Question: I am developing warehouse control system written by php, laravel framework, mariadb. To get all info about each product we use products "history" table, that logs all actions taken on certain product. This table started to expand very quickly and now we have ~15 million rows innoDB table that started to work slow especially when running function, that takes full analysis about how much products sold, created, thrown away etc, then it takes all 15 million rows on one query.. So I started searching ways, how to manage with this big table, because indexing doesnt working anymore.
I am starting to think about spliting/partitioning this table by date, maybe action? so maybe anyone have any experience with that and can share some advice with me? big thanks for any help!

'CREATE TABLE 'history' ( 'id' int(11) NOT NULL AUTO_INCREMENT, 'barcode' varchar(100) DEFAULT NULL, 'bag' varchar(100) DEFAULT NULL, 'action' int(10) unsigned DEFAULT NULL, 'place' int(10) unsigned DEFAULT NULL, 'price' decimal(10,2) DEFAULT NULL, 'old_price' decimal(10,2) DEFAULT NULL, 'user' int(11) DEFAULT NULL, 'amount' int(10) DEFAULT NULL, 'rotation' int(10) unsigned DEFAULT NULL, 'discount' decimal(10,2) DEFAULT NULL, 'discount_type' tinyint(2) unsigned DEFAULT NULL, 'original' int(10) unsigned DEFAULT NULL, 'was_in_shop' int(10) unsigned DEFAULT NULL, 'cate' int(10) unsigned DEFAULT NULL COMMENT 'grupe', 'sub_cate' int(10) unsigned DEFAULT NULL, 'comment' varchar(255) DEFAULT NULL, 'helper' varchar(255) DEFAULT NULL, 'created_at' timestamp NULL DEFAULT NULL, 'updated_at' timestamp NULL DEFAULT NULL ON UPDATE CURRENT_TIMESTAMP, 'deleted_at' timestamp NULL DEFAULT NULL, PRIMARY KEY ('id'), KEY 'barcode' ('barcode'), KEY 'action' ('action'), KEY 'original' ('original'), KEY 'created_at' ('created_at'), KEY 'bag' ('bag') ) ENGINE=InnoDB AUTO_INCREMENT=<PHONE> DEFAULT CHARSET=utf8'
for example query:
'''
select cate,
SUM(amount) AS amount, SUM(IF(discount>0,(price*amount)-discount,
(price*amount))) AS sum, SUM(IF(discount>0,IF(discount_type=1,
(discount*price)/100,discount),0)
) AS discount from history
where (history.action = '4'
and history.created_at >= '2017-11-01 00:00:00'
and history.created_at <= '2017-11-23 23:59:59'
)
and LENGTH(barcode) > 7
and history.deleted_at is null
group by cate
'''
this query is used to get amount, sum, discount info about sold products (action 4) in this example it is information between 2017-11-01 and 2017-11-23 and 'EXPLAIN' gives me this:
'id - 1 select_type - SIMPLE table - history type - ref possible_keys - action,created_at key - action key_len - 5 ref - const rows - <PHONE> Extra - Using where; Using temporary; Using filesort'
so it takes 1.5 million rows with table that holds data from 2017-01-01 until now, so after 2 years it will take 3 million rows and etc... when I need to take just 2017-11 products sold information. And I have a lot of more queries similar to this one.
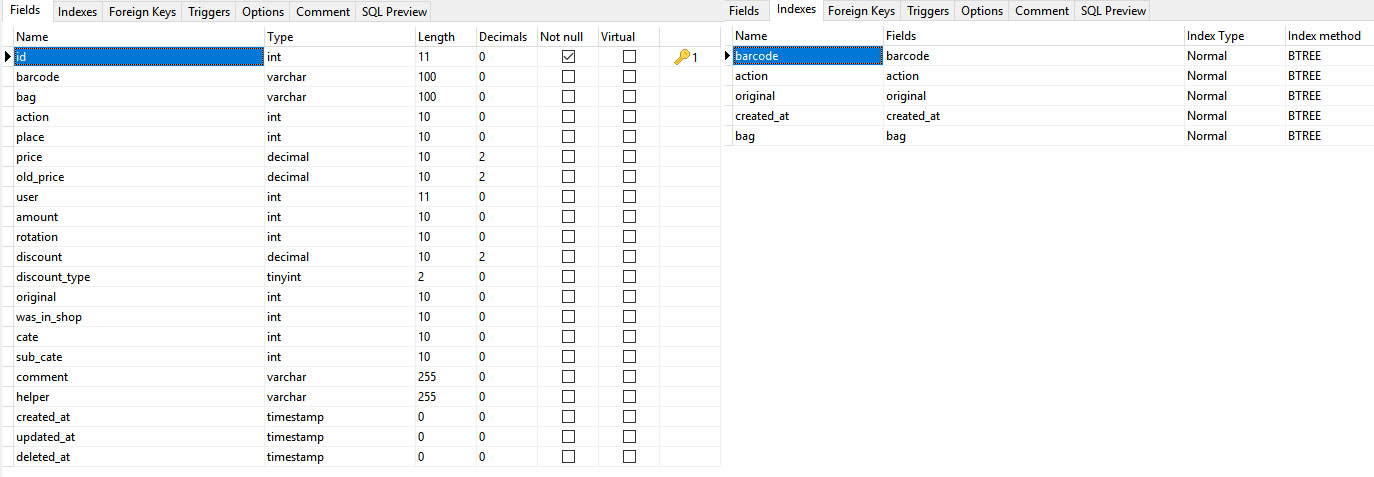
Answer: - 'INT'- 'PARTITIONing'- 'history.deleted_at is null'- 'INDEX(action, created_at)'
The big improvement comes by building and maintaining Summary Table(s); see <URL> . Then run the queries against them. And most of the indexes can go away.
Fix some of those; then I can help you further.
A Comment asks about how to maintain the summary table id two different ways. Either can be viable, depending on more, as yet unspecified, details:
- 'INSERT INTO Fact'- 'INSERT .. SELECT ..'
The latter choice works, but there are two things to watch out for:
- - 'PRIMARY KEY''INSERT''INSERT ... ON DUPLICATE KEY ... SELECT ... GROUP BY ...;''VALUES(xx)'